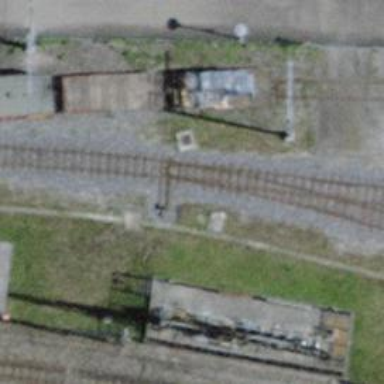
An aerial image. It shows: Railway switch.